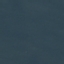
Land use / land cover class: SeaLake